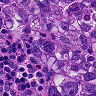
Metastatic tissue present: yes